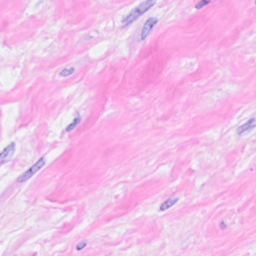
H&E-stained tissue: Breast